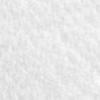
Label: no_change